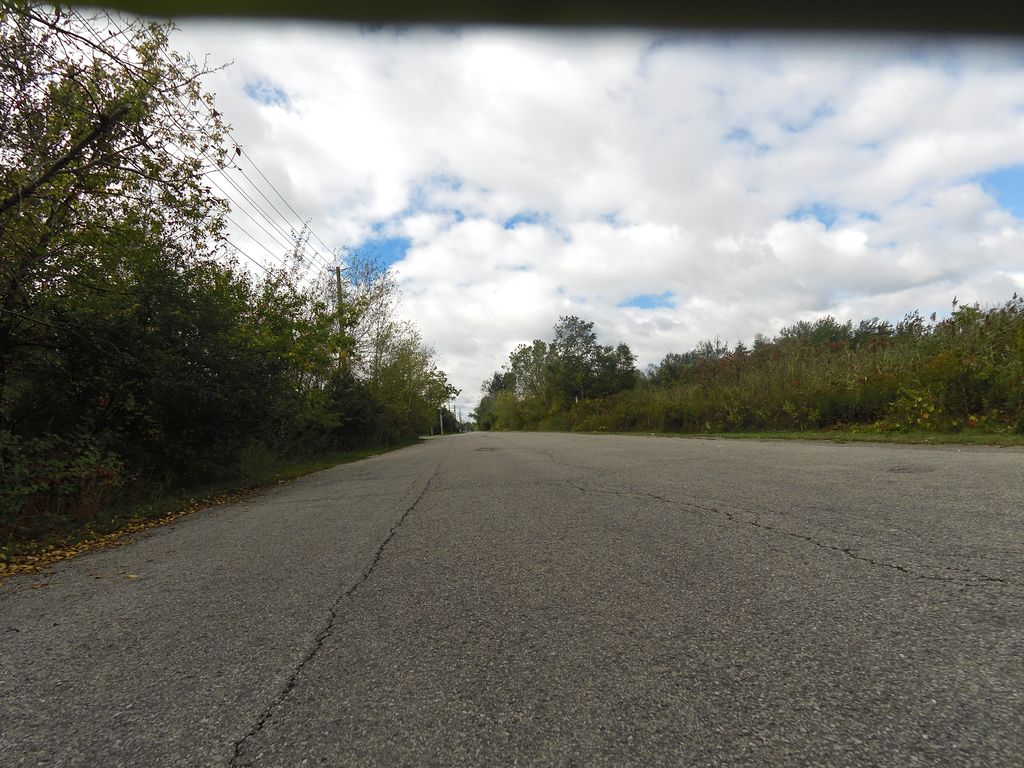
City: toronto